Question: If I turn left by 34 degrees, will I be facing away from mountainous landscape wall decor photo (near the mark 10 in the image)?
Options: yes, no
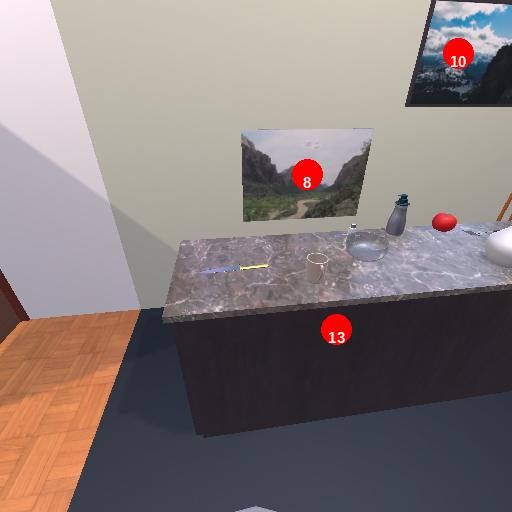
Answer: yes